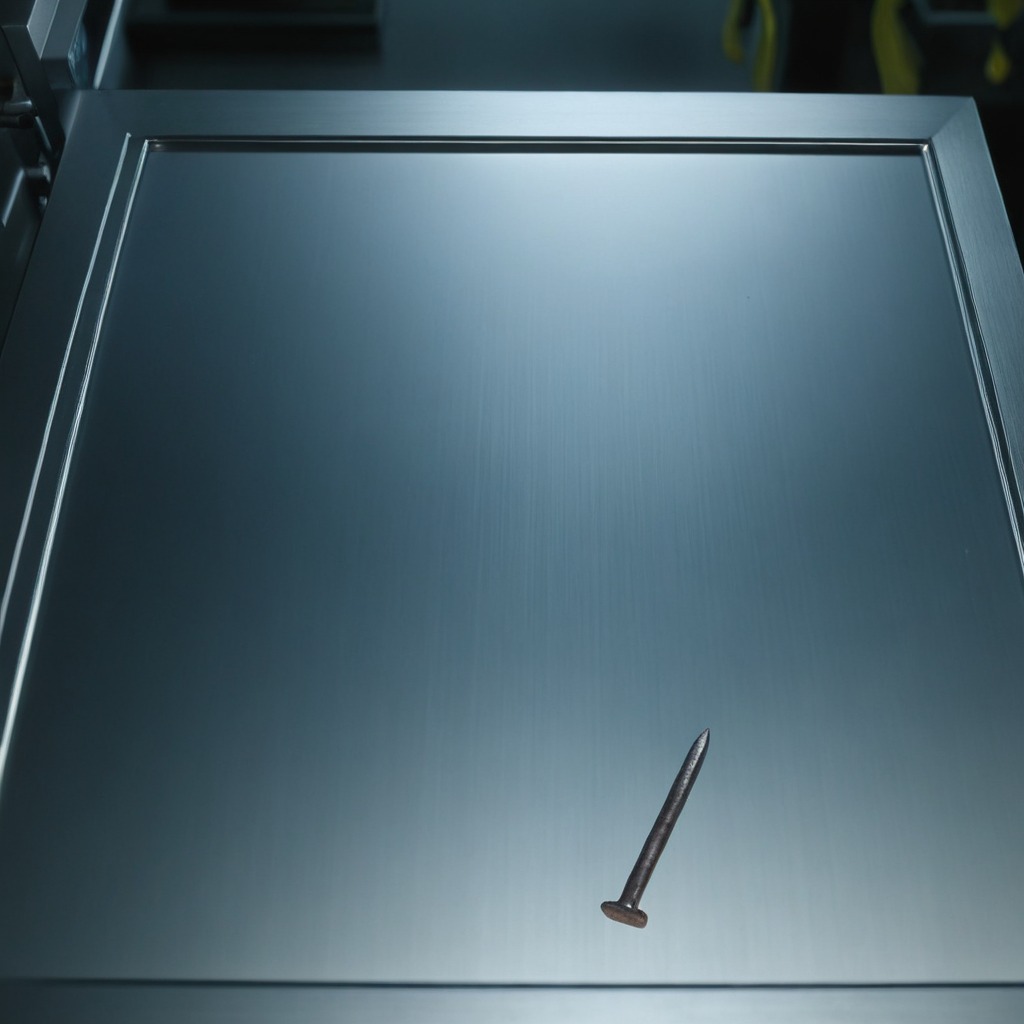
A nail is lying on the metal table in a machine shop under fluorescent lights.